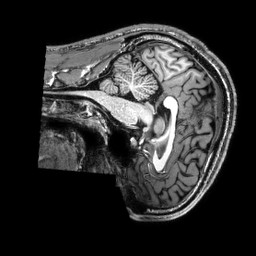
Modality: T1w
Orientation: sagittal
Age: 28
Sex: male
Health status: healthy
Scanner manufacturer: philips
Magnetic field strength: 3 T
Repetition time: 0.009 s
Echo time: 0.003996 s